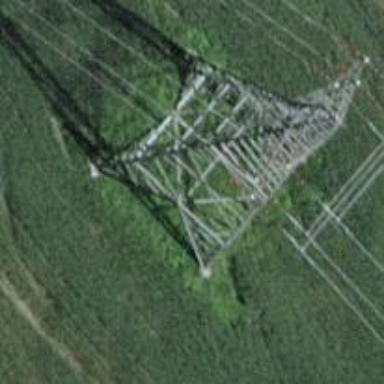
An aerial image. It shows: Three power lines with cables.